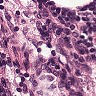
Metastatic tissue present: no